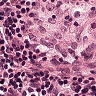
Metastatic tissue present: no